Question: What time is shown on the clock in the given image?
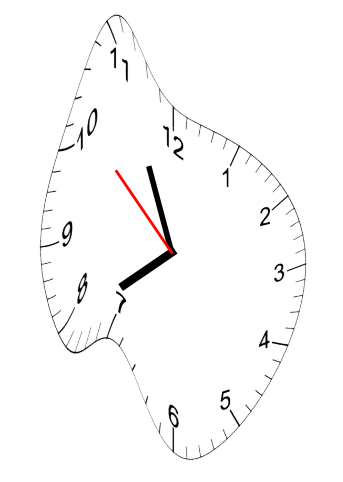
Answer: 07:55:52